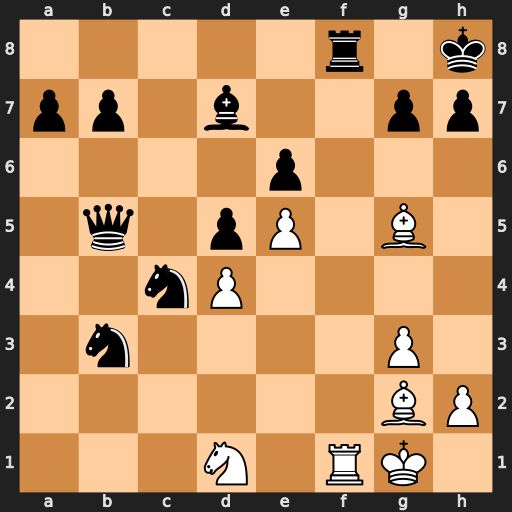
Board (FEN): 5r1k/pp1b2pp/4p3/1q1pP1B1/2nP4/1n4P1/6BP/3N1RK1
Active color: w
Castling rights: -
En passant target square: -
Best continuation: Rxf8#